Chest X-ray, PA view. Patient: 35 years old, sex F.
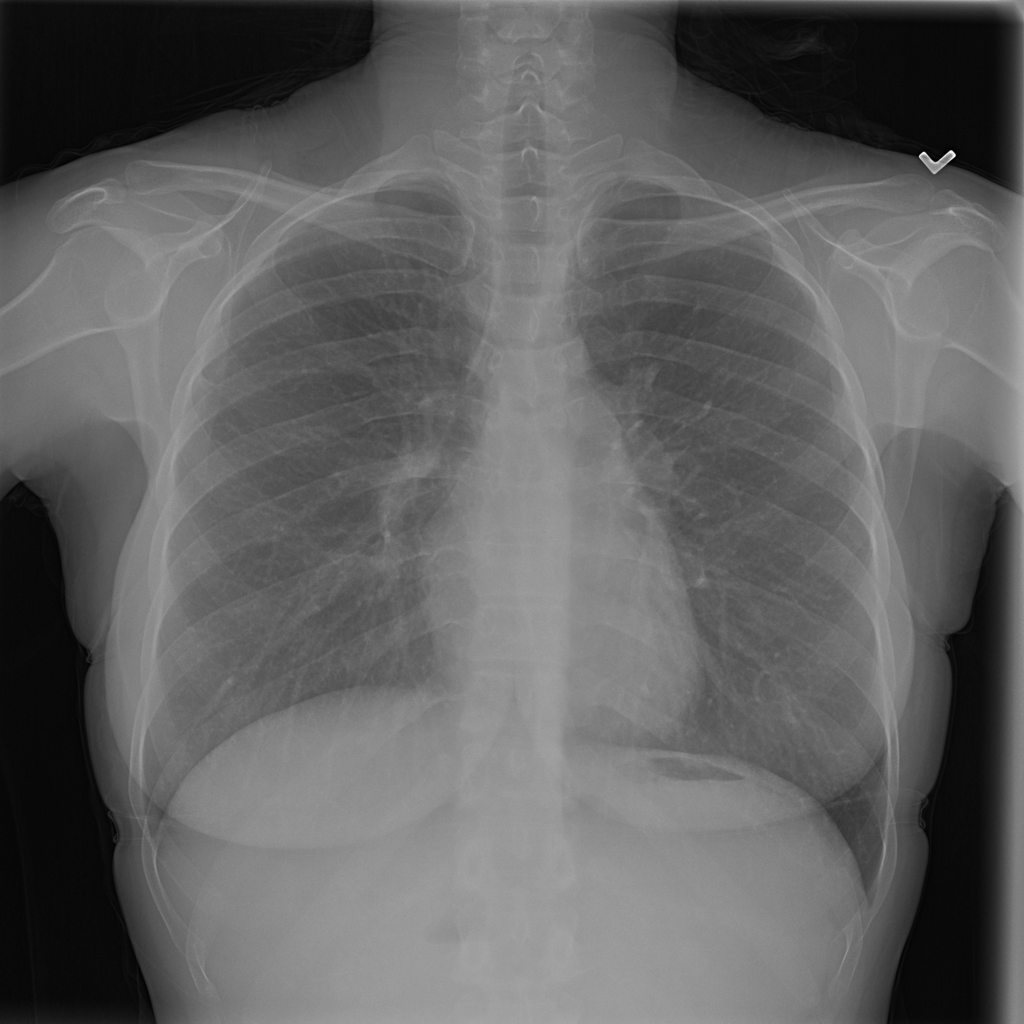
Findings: No Finding